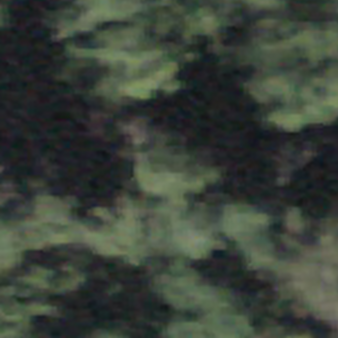
Label: other